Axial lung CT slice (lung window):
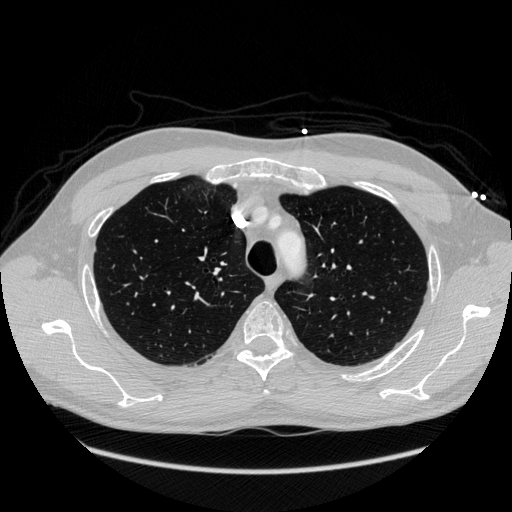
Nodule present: no